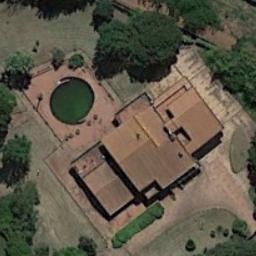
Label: sparse_residential